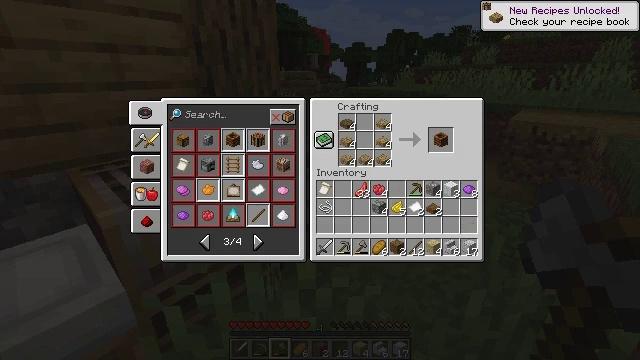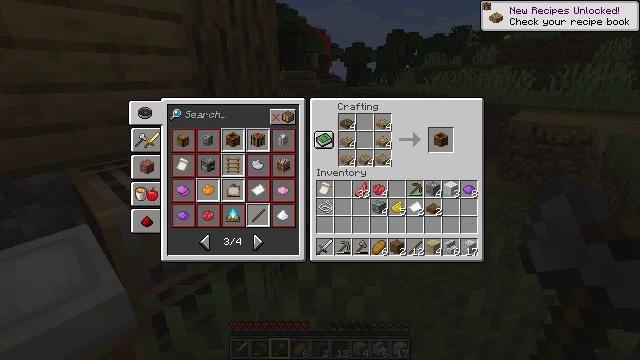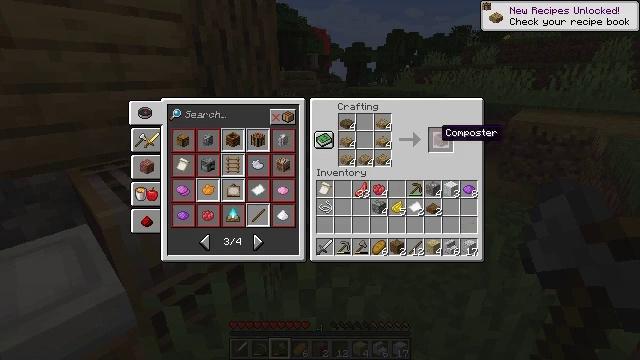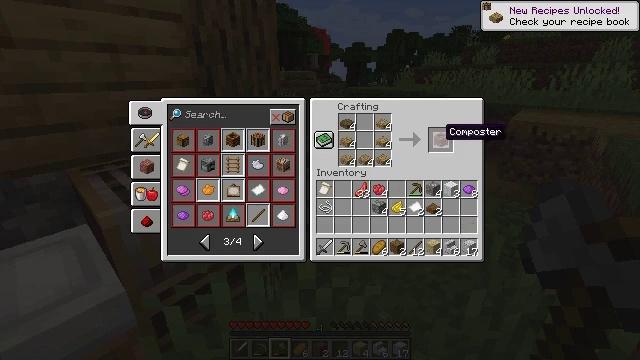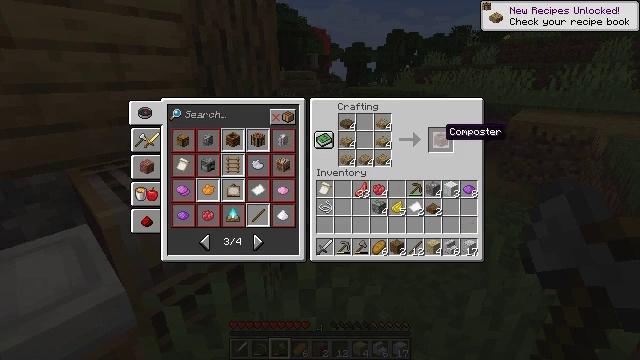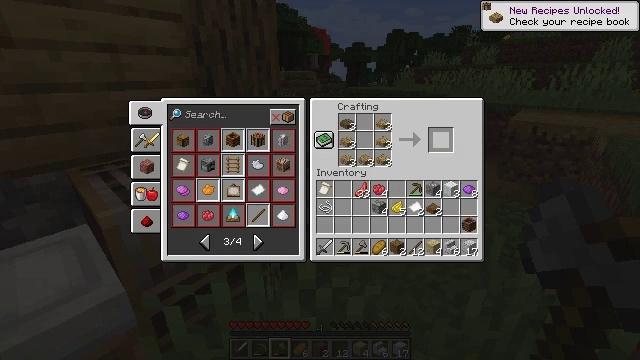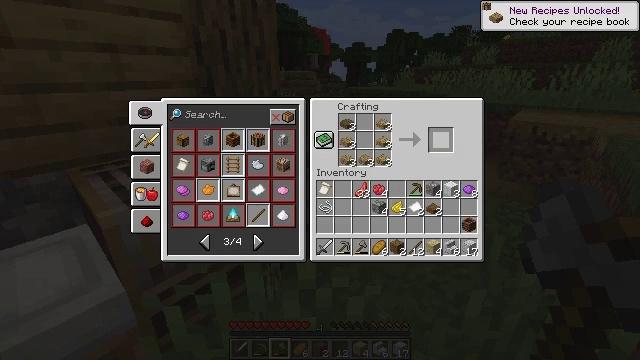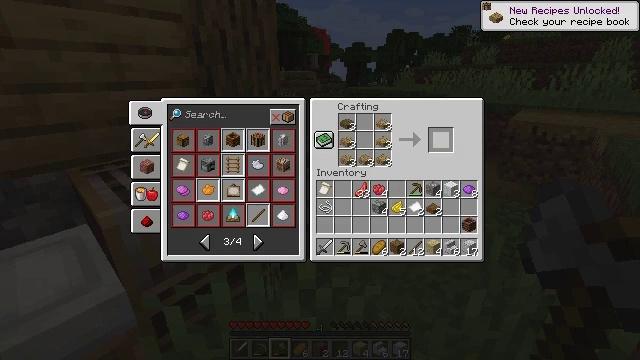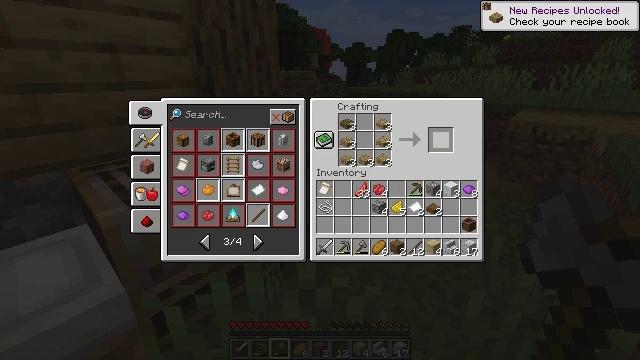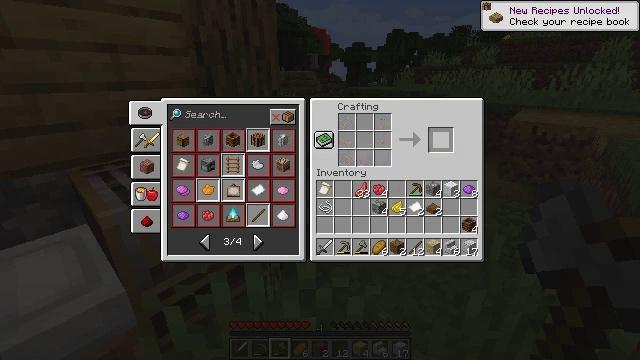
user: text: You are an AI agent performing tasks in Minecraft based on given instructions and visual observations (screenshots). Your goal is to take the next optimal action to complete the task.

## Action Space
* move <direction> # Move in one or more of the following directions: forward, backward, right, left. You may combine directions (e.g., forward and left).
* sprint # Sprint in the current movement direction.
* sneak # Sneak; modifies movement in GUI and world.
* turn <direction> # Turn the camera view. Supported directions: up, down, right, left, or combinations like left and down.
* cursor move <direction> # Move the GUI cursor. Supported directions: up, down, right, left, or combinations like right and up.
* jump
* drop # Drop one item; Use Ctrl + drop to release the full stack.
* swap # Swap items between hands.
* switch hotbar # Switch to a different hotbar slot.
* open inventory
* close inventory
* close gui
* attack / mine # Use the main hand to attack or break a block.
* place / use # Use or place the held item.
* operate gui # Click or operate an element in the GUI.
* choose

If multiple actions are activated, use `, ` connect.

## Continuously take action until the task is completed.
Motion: motion action
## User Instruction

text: Use the crafting table to make a composter.
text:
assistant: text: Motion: sneak
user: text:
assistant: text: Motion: sneak
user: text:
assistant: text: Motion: sneak
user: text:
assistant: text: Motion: sneak
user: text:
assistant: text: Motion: sneak, operate gui
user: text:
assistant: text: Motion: sneak, operate gui
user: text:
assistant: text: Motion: sneak, operate gui
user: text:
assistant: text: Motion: sneak
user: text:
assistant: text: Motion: sneak
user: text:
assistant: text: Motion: sneak